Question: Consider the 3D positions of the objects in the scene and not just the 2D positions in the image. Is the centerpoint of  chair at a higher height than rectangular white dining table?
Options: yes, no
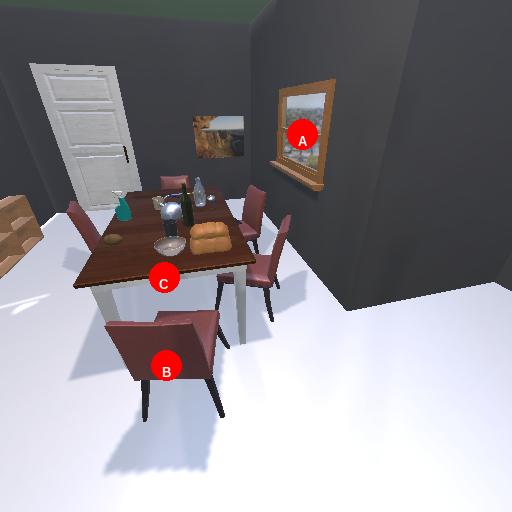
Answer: yes